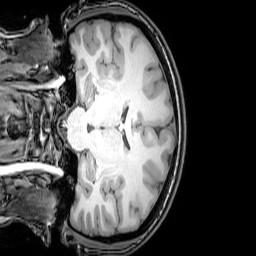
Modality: T1w
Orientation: coronal
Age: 20
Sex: female
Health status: healthy
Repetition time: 0.081 s
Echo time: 0.037 s